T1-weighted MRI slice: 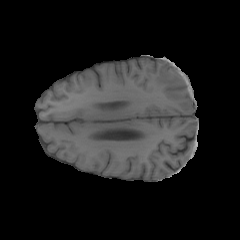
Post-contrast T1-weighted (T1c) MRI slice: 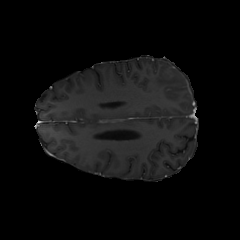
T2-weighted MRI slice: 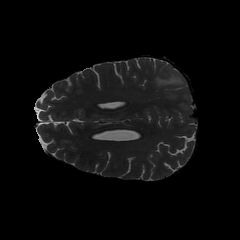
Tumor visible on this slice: yes